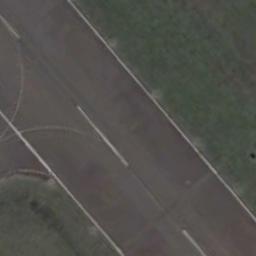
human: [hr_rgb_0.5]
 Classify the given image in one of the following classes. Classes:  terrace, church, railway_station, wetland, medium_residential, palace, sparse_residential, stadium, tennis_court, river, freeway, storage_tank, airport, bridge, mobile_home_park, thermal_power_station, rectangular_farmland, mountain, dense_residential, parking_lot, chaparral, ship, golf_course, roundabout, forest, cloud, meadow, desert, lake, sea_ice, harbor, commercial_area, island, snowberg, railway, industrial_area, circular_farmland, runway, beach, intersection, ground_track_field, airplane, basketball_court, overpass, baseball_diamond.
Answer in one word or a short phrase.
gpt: runway